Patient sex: F
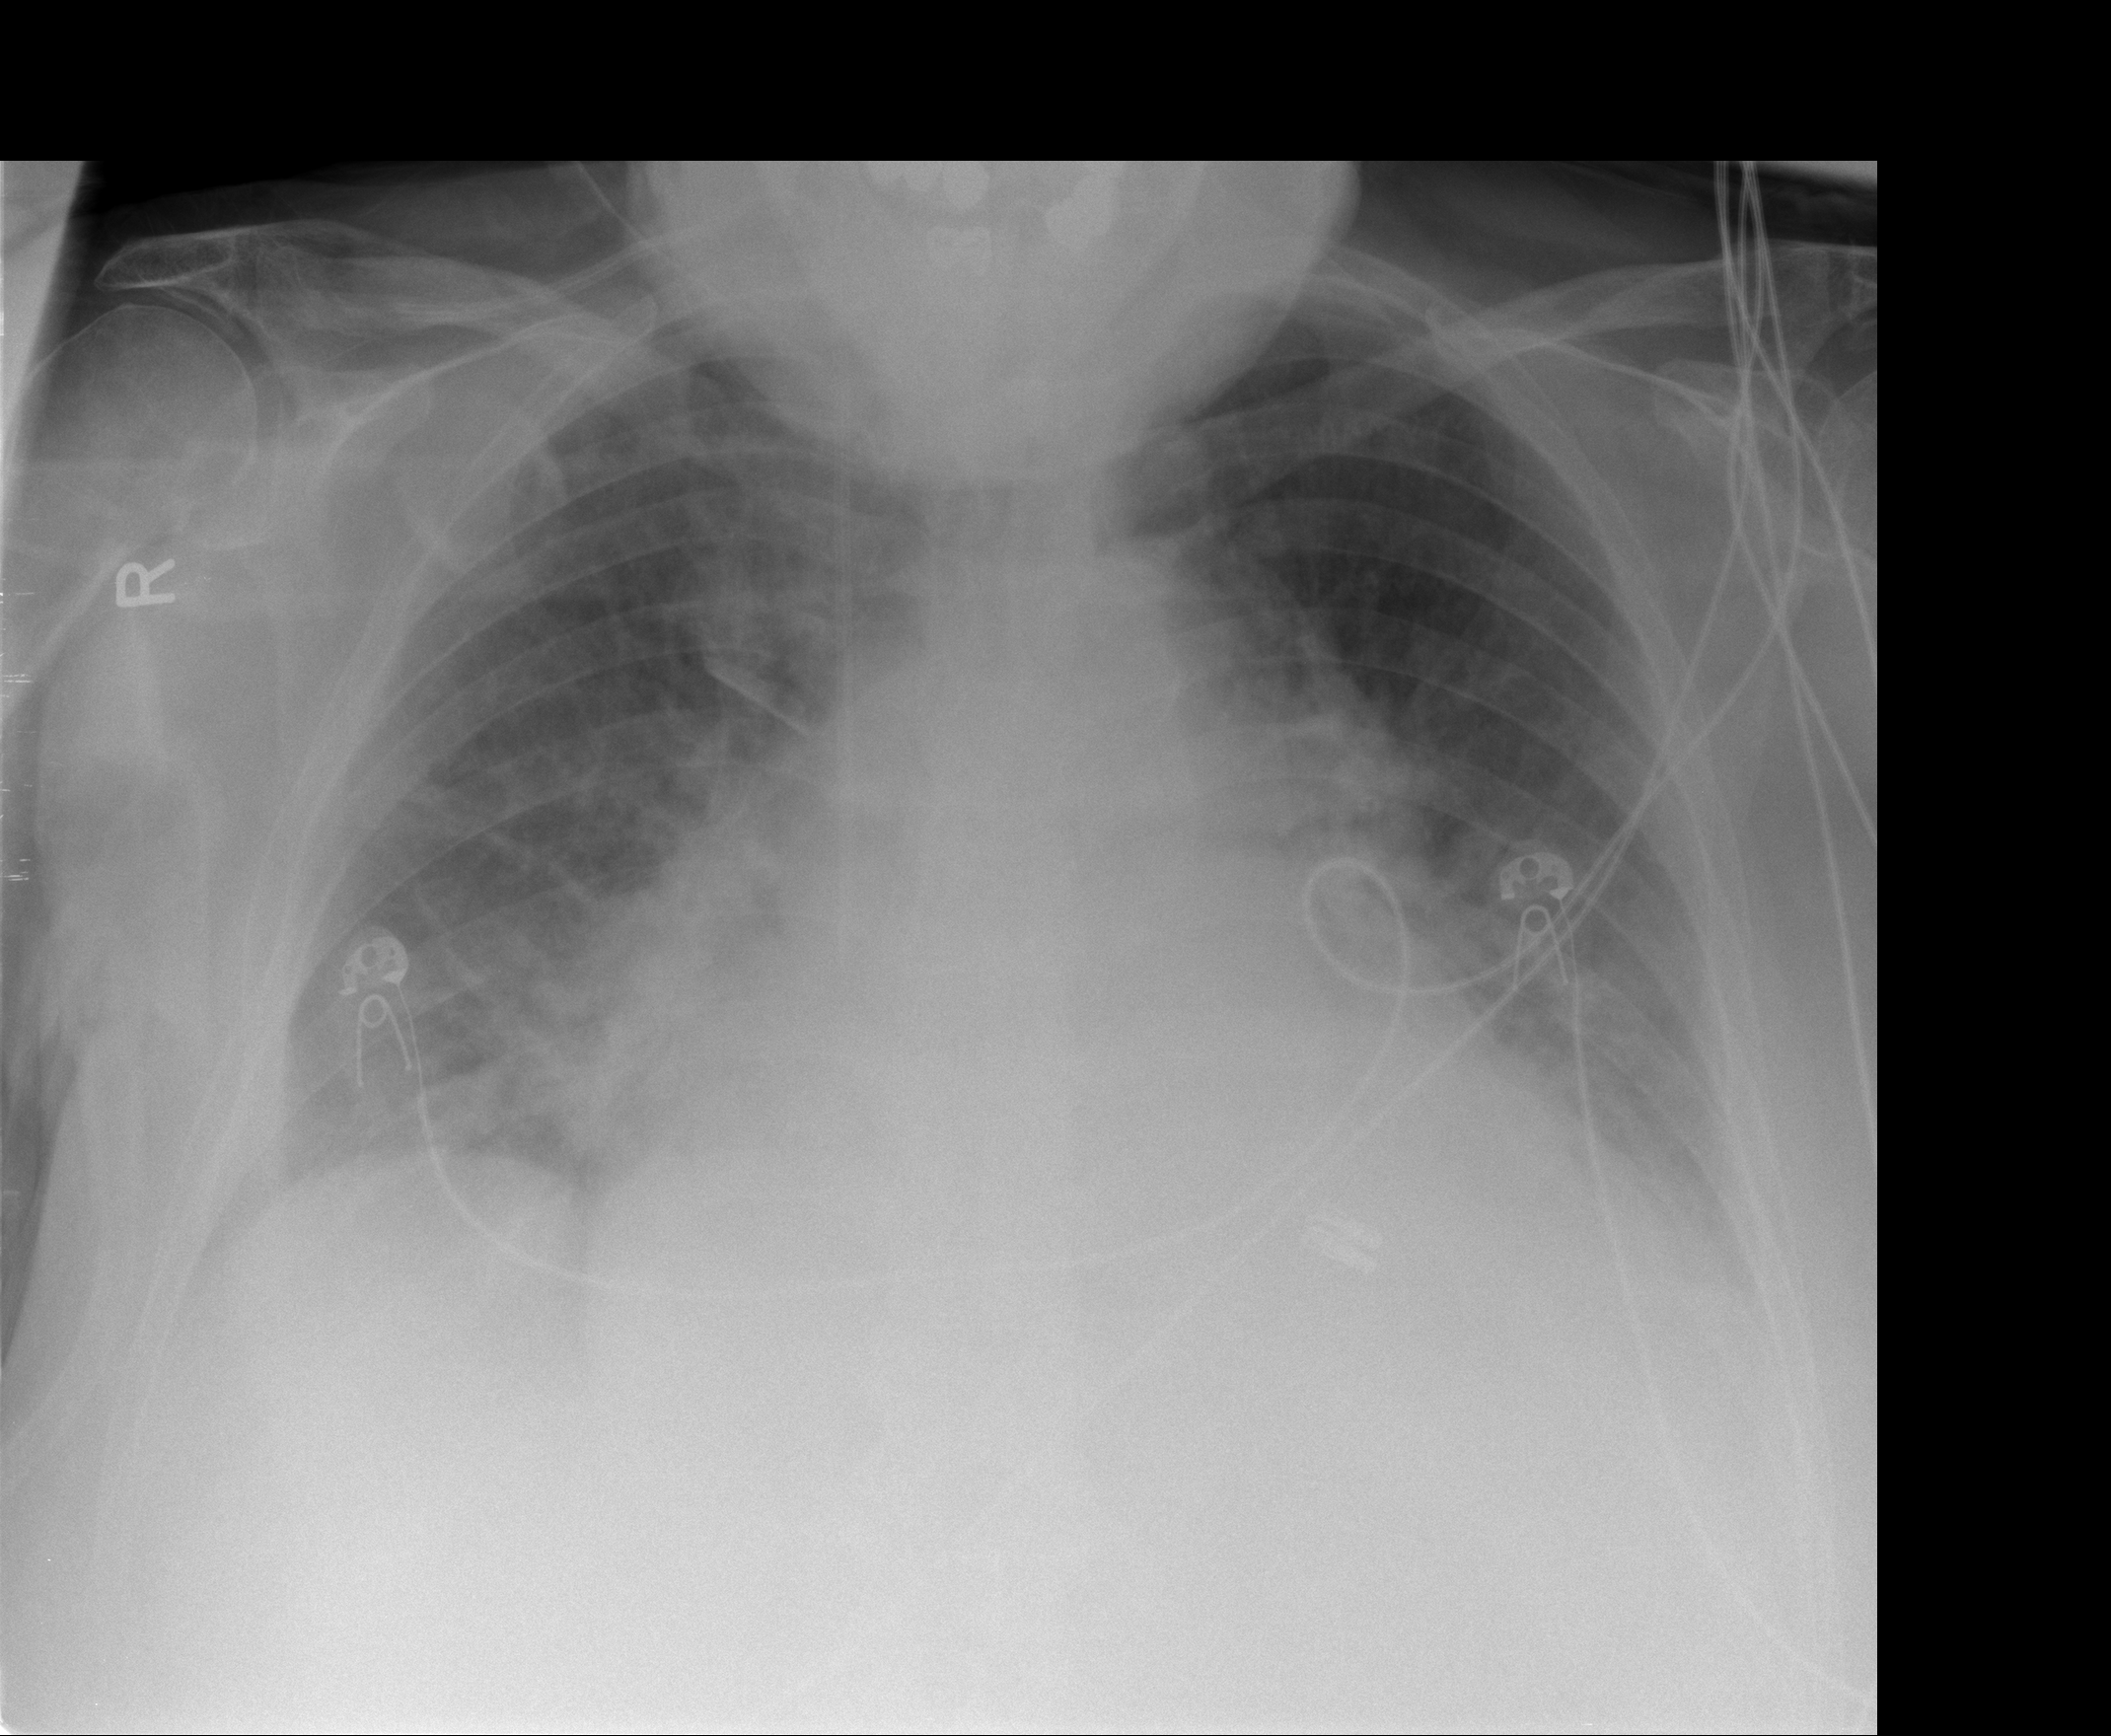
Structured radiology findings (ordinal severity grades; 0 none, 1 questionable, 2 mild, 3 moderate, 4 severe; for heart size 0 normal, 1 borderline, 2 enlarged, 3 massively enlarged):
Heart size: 3
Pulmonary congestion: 2
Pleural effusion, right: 2
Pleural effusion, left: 2
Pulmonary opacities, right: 2
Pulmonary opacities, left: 2
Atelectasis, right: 2
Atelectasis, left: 2